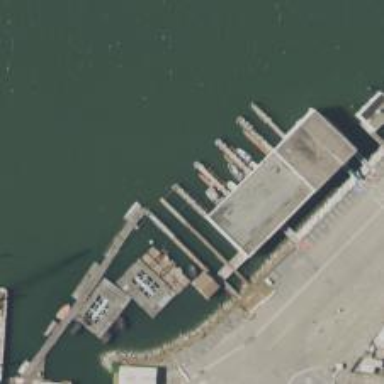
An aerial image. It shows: Man-made pier.